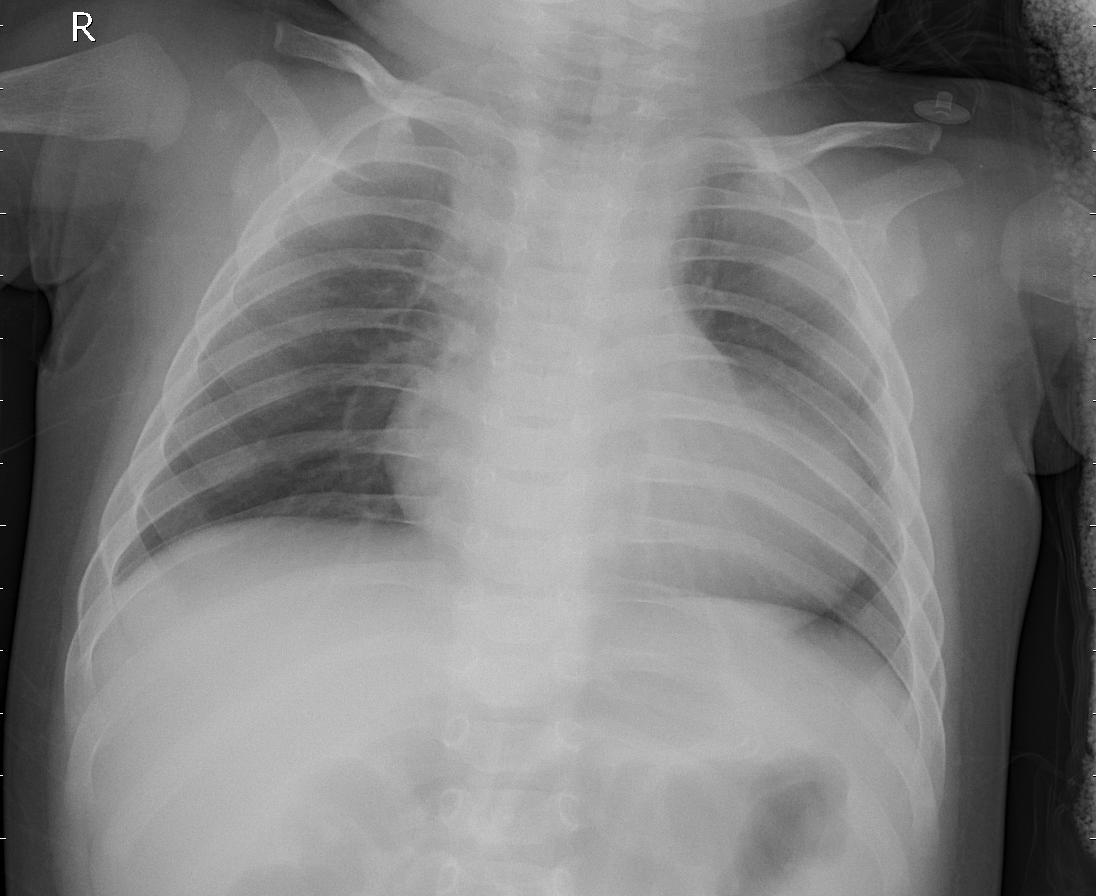
Diagnosis: PNEUMONIA